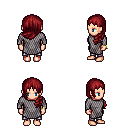
a pixel art fantasy rpg character, female body template, human, light skin, chain mail, metal pants, brunette left-swept hairstyle, bracelets, four views (front, back, left, right), 2x2 character sprite sheet, small pixel art, hard edges, no anti-aliasing